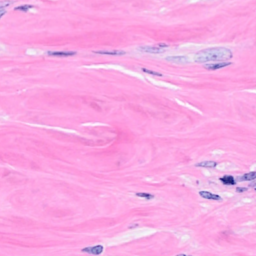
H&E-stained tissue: Breast